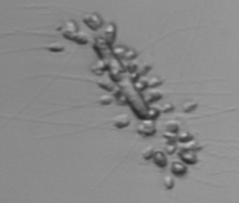
Label: Chaetoceros_didymus_TAG_external_flagellate